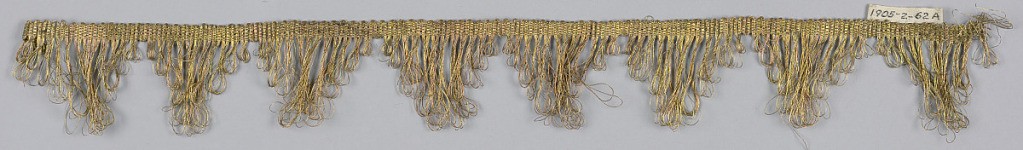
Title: Fringe
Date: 19th century
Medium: gilt foil on a silk core Technique: woven
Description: Gold fringe with a plain-woven heading and a scalloped edge of looped threads.